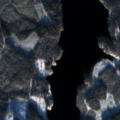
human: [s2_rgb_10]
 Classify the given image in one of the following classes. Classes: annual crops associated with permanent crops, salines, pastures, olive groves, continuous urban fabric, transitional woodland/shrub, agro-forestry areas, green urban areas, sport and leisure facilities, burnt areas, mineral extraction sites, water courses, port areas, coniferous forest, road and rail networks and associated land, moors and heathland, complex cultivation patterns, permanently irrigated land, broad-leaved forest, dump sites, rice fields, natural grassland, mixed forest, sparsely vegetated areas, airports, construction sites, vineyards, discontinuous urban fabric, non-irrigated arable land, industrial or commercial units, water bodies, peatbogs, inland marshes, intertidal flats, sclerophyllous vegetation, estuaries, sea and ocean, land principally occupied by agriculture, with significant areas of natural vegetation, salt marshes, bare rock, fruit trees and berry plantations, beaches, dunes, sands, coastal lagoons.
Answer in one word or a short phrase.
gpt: coniferous forest, mixed forest, water bodies